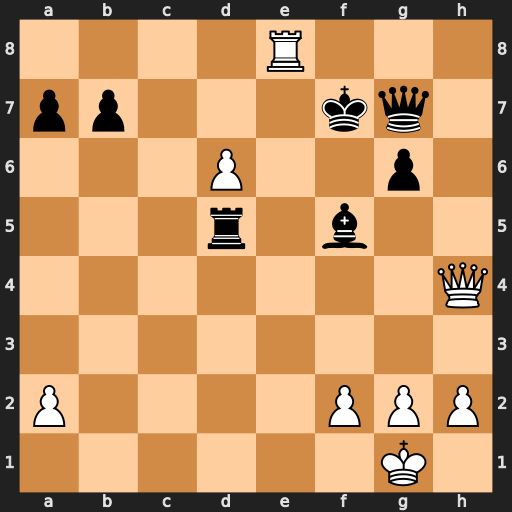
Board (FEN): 4R3/pp3kq1/3P2p1/3r1b2/7Q/8/P4PPP/6K1
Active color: w
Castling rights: -
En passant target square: -
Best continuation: Qe7#